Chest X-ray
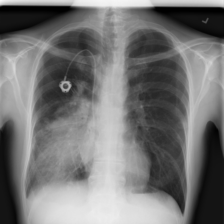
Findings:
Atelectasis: negative
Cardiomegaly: negative
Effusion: negative
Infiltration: positive
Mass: negative
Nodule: negative
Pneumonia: positive
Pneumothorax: negative
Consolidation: positive
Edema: negative
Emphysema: negative
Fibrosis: negative
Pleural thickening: negative
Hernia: negative